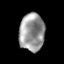
Tissue: prostate
Cell type: T cells
Senescence score: 0.3121
Nuclear area (px): 935
Mean DAPI intensity: 151.507